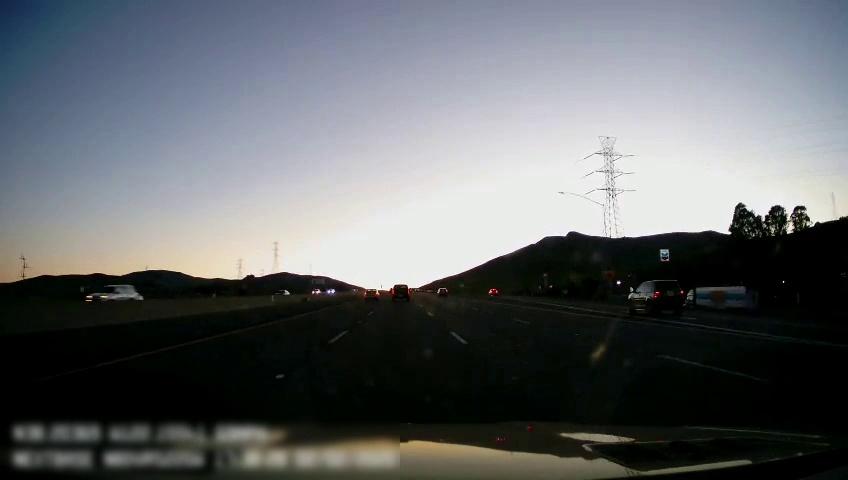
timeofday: Day
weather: Sunny
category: Drivable Space
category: Vehicles | Car
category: Vehicles | SUV
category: Vehicles | SUV
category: Vehicles | Car
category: Vehicles | SUV
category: Vehicles | Car
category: Vehicles | Truck
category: Vehicles | Car
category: Vehicles | SUV
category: Lanes | Alternate Lane
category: Lanes | Current Lane
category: Lanes | Current Lane
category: Lanes | Alternate Lane
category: Lanes | Alternate Lane
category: Lanes | Alternate Lane
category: Lanes | Alternate Lane